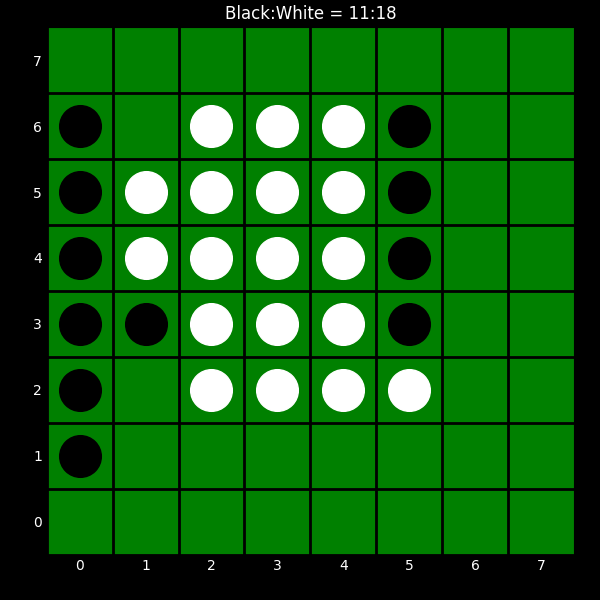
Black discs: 11
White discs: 18